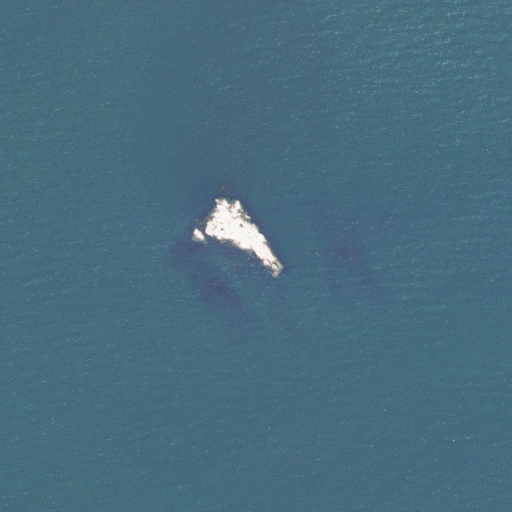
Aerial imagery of island in Connecticut named North Brother containing only open water